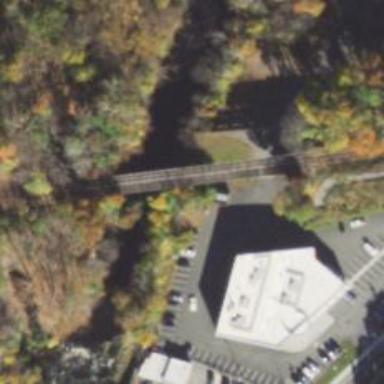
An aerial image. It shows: Asphalt path on bridge.